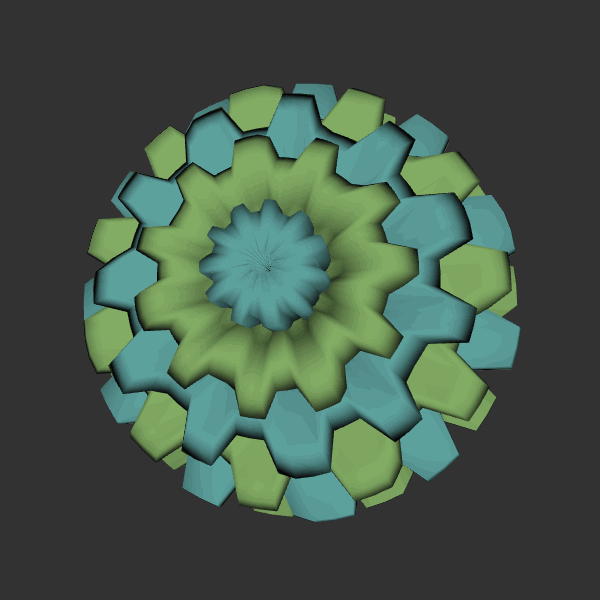
Background: dark